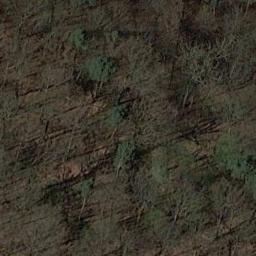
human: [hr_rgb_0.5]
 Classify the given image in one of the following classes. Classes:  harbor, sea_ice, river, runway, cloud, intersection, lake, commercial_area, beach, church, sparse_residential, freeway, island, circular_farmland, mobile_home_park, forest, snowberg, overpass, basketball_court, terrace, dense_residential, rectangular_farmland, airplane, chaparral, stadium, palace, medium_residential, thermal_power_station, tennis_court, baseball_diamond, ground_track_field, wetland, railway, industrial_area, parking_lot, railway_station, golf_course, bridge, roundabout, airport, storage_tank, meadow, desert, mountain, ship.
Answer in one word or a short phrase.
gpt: forest